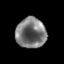
Tissue: prostate
Cell type: Myeloid cells
Senescence score: 0.3531
Nuclear area (px): 890
Mean DAPI intensity: 120.343